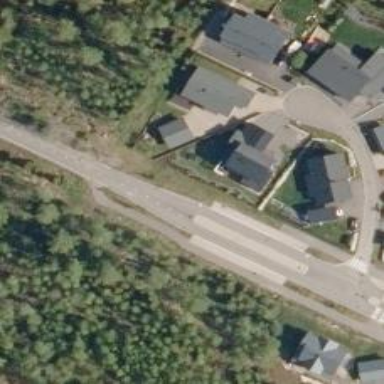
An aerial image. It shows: Asphalt cycleway.